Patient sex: M
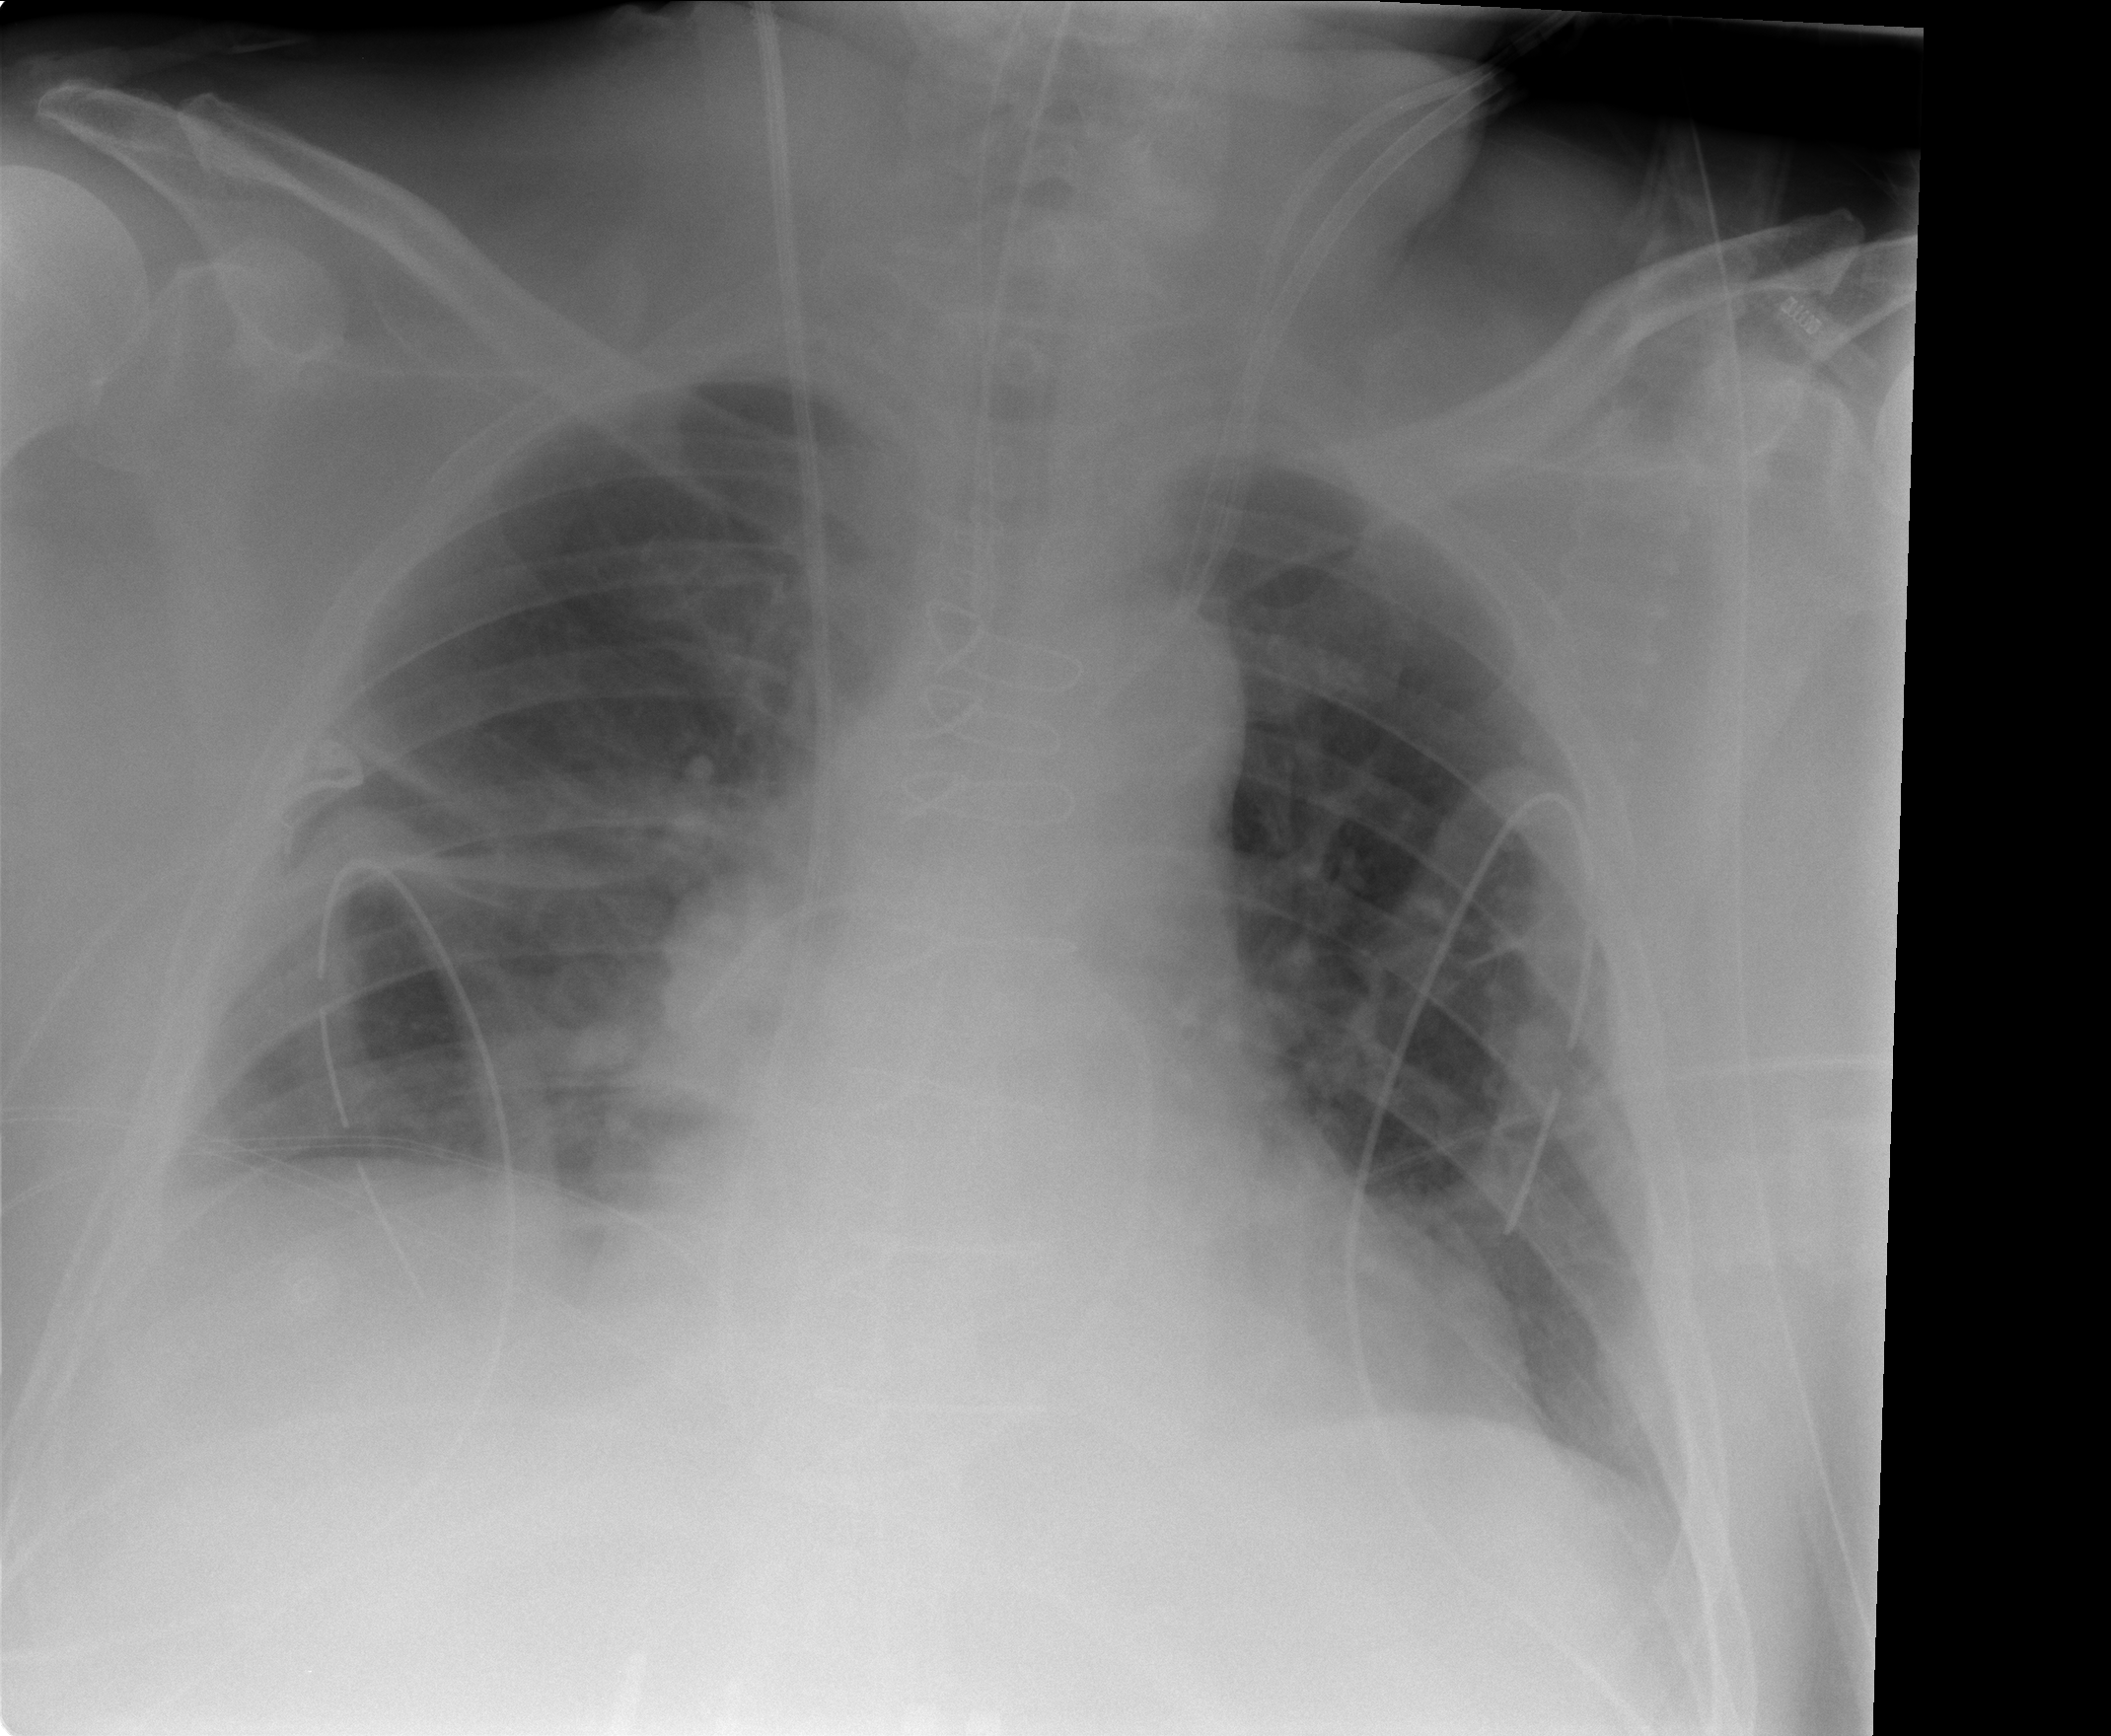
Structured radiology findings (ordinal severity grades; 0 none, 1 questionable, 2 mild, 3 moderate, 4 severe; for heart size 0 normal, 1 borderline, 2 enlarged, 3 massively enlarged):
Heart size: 1
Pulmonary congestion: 2
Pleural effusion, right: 0
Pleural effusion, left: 0
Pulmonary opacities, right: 2
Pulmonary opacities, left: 0
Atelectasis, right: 2
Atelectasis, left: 0